Question: Folder names?
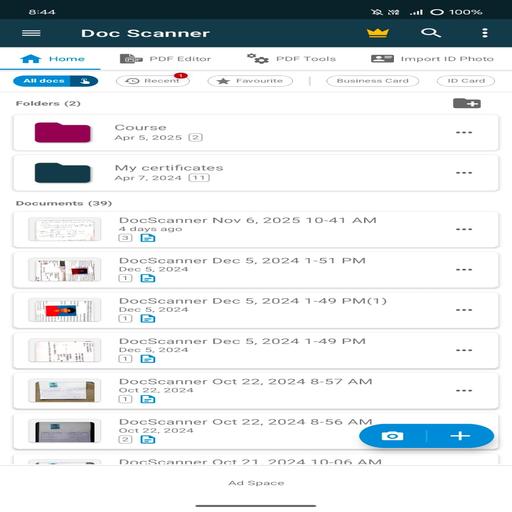
Answer: Course, My certificates